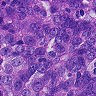
Metastatic tissue present: yes